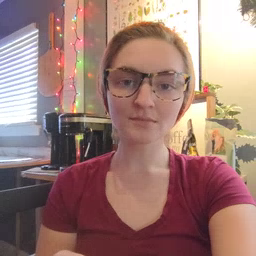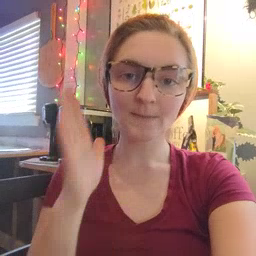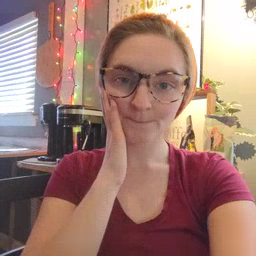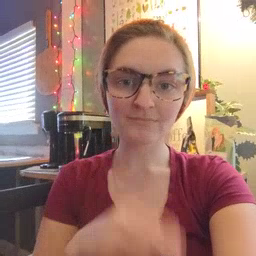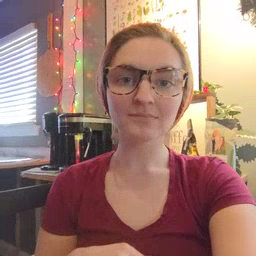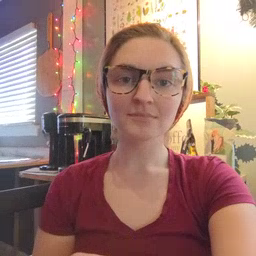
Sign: bed